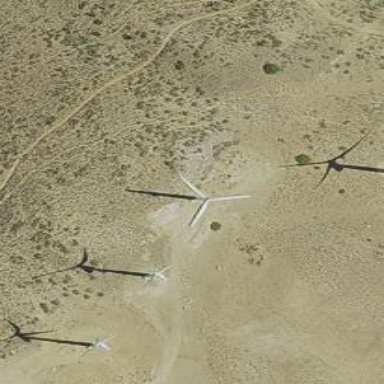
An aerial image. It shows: Wind power generator employing wind turbines.